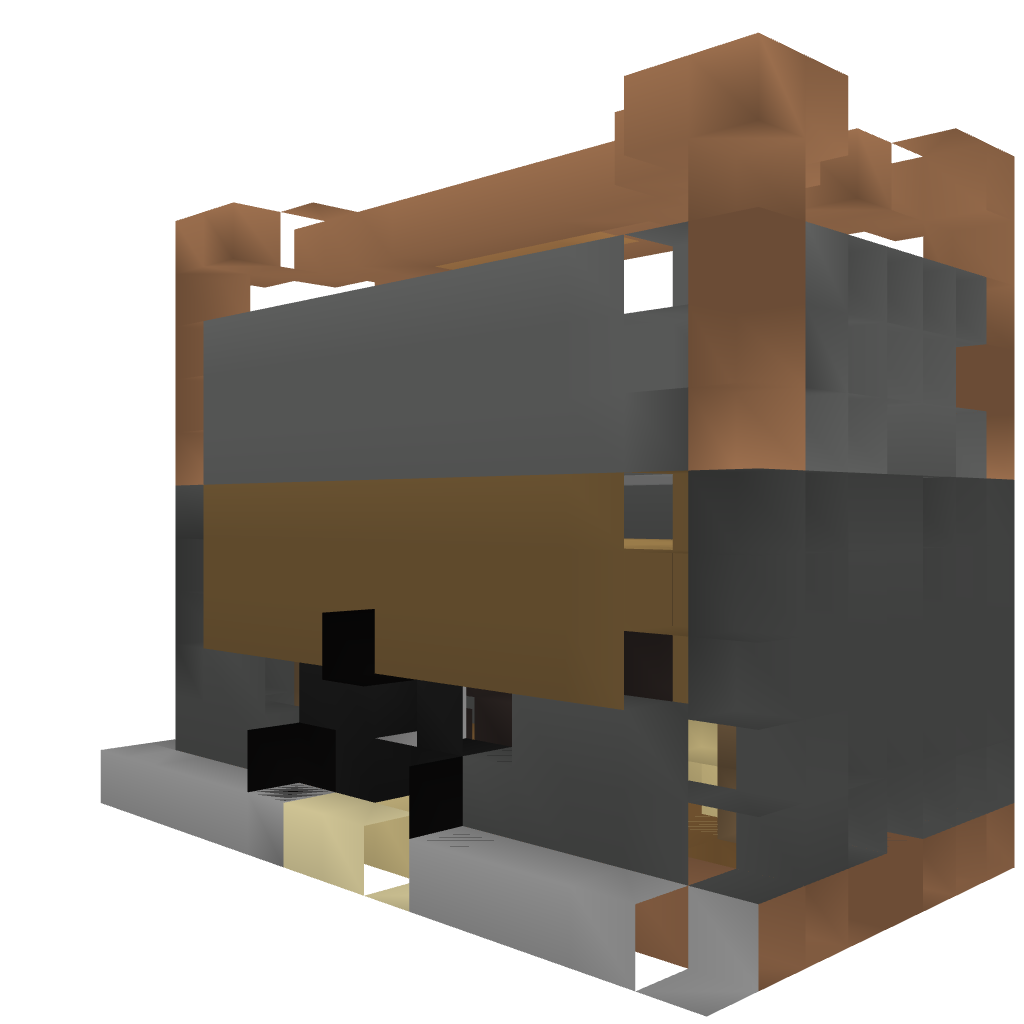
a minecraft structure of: egg farm